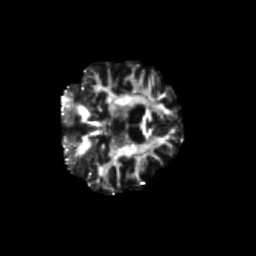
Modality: FA
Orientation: coronal
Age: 57
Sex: female
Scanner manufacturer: siemens
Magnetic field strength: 3 T
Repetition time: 8.6 s
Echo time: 0.095 s